Question: Suppose i have below Structured data file
1298712012061228765236542123049824234209374
1203972012073042198531203948203498023498023
1203712012092329385612350924395798456892345
1234812012101223423498230482034893204820398
Here in above file first 6 digit are UserId from (1-6) next 8 digit are year_date from (7-12) column next 6 column is Count field from (13-18) , then similarly I have product_id from (19-30) and Character_values column from (31-42) for the above flat file, So I want my data in below format. I mean to say is that I want to load my data using this mentioned field. Is there any option available in PIG or HIVE for this?

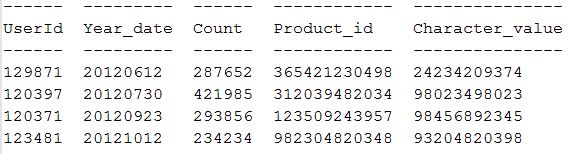
Answer: You can use it both in pig and hive. Two solutions are below
'''
data = LOAD '/data.txt' USING PigStorage() AS (line);
strsplit = FOREACH data GENERATE
SUBSTRING(line,1,6) AS UserID,
SUBSTRING(line,7,12) AS year_date,
SUBSTRING(line,13,18) AS Count,
SUBSTRING(line,19,30) AS product_id,
SUBSTRING(line,31,42) AS Character_values;
'''
When you dump :
dump strsplit;
(29871,29871,29871,29871,29871)
(20397,20397,20397,20397,20397)
(20371,20371,20371,20371,20371)
(23481,23481,23481,23481,23481)
Step1:create a temp table and load the original data;
'''
create table temp(line String)
ROW FORMAT DELIMITED
LINES TERMINATED BY '
';
LOAD DATA INPATH '/data.txt' INTO TABLE temp;
'''
Step2:create a table which will fit your data.
'''
create table user(UserID String,year_date String,Count String,product_id String,Character_values String)
ROW FORMAT DELIMITED
FIELDS TERMINATED BY ','
LINES TERMINATED BY '
';
'''
Step3:Inster you temp table into actula table
'''
INSERT INTO TABLE user
SELECT substr(line,0,6),substr(line,7,12),substr(line,13,18),substr(line,19,30),substr(line,31,42)FROM temp;
'''